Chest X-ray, PA view. Patient: 30 years old, sex F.
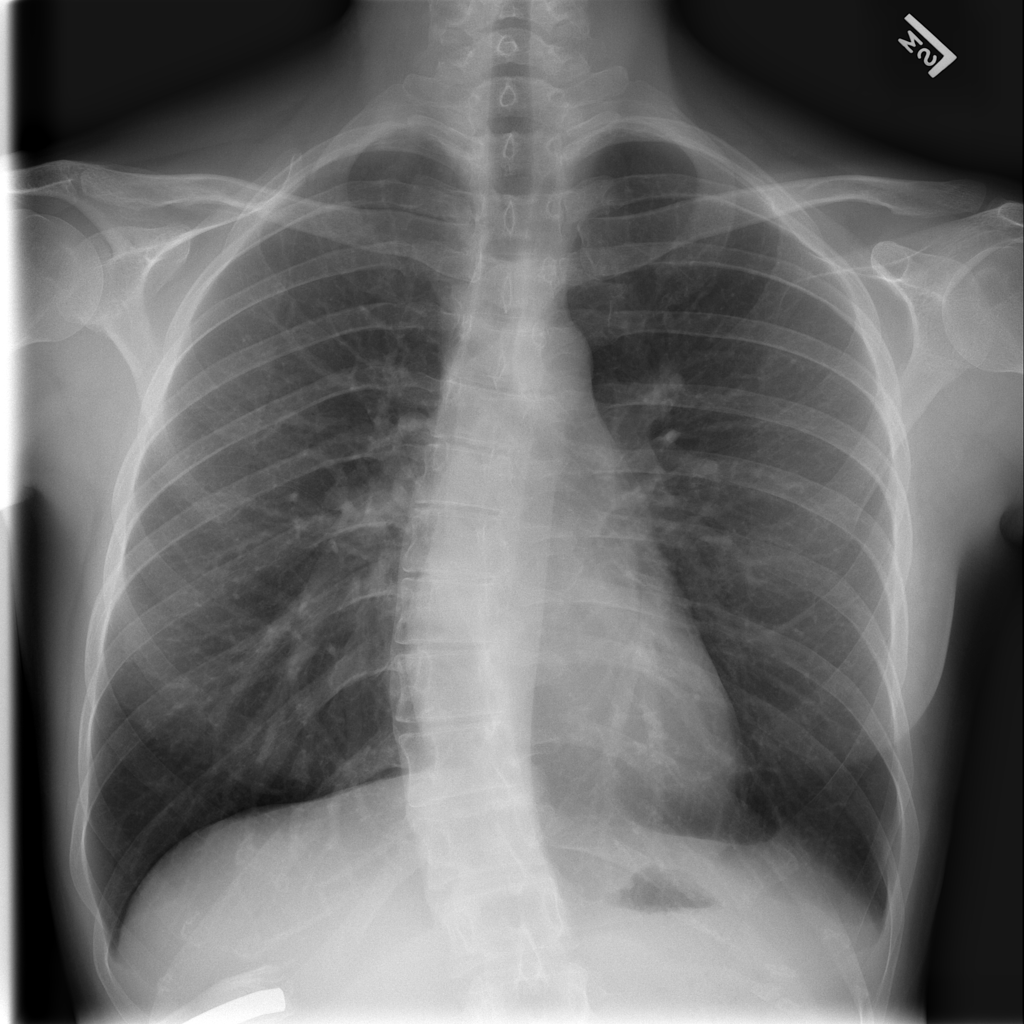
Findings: No Finding